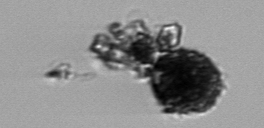
Label: Thalassiosira_TAG_external_detritus